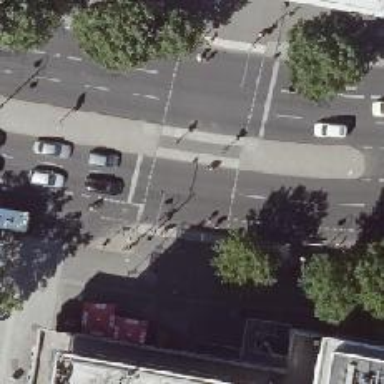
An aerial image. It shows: Asphalt footway with crossing equipped with traffic signals.